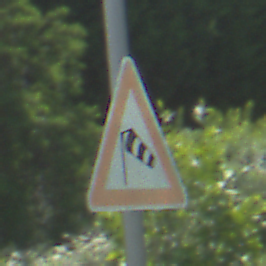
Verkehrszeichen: SeitenwindVonLinks
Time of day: Midday
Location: Outdoor (Nature)
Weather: PartlyCloudy
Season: NotSpecified
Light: Natural